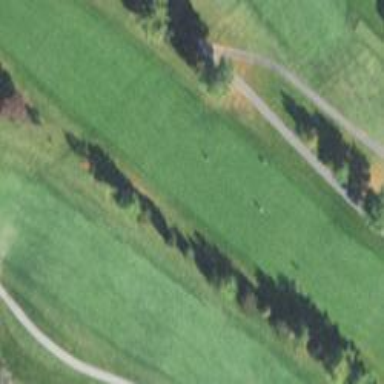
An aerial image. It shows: Grassy area designated as golf fairway.